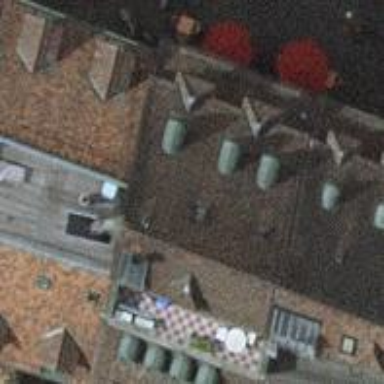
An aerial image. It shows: Sidewalk with covered arcade.